Question: Hey i have created a sign_up method to insert into my database 'newSchool' using proc 'new_student' but whenever i try it in my browser gives me SqlException error at 'cmd.ExecuteNonQuery();'
here is the code :
'''
protected void sign_Click(object sender, EventArgs e)
{
SqlConnection conn = new SqlConnection("Data Source=MAX-PC\SQLEXPRESS;Initial Catalog=newSchool;Integrated Security=True");
SqlCommand cmd = new SqlCommand("new_student", conn);
cmd.CommandText = "EXEC new_student @user , @name , @pass , @date , SELECT S.ID FROM Schools S where S.name = @school";
cmd.Parameters.AddWithValue("@user", suser.Text);
cmd.Parameters.AddWithValue("@name", sname.Text);
cmd.Parameters.AddWithValue("@pass", spass.Text);
cmd.Parameters.AddWithValue("@date", sdate.Text);
cmd.Parameters.AddWithValue("@school", sschool.SelectedValue);
conn.Open();
cmd.ExecuteNonQuery();
conn.Close();
Response.Redirect("localhost:17009/Welcome%20page.aspx");
}
'''
that's the error :
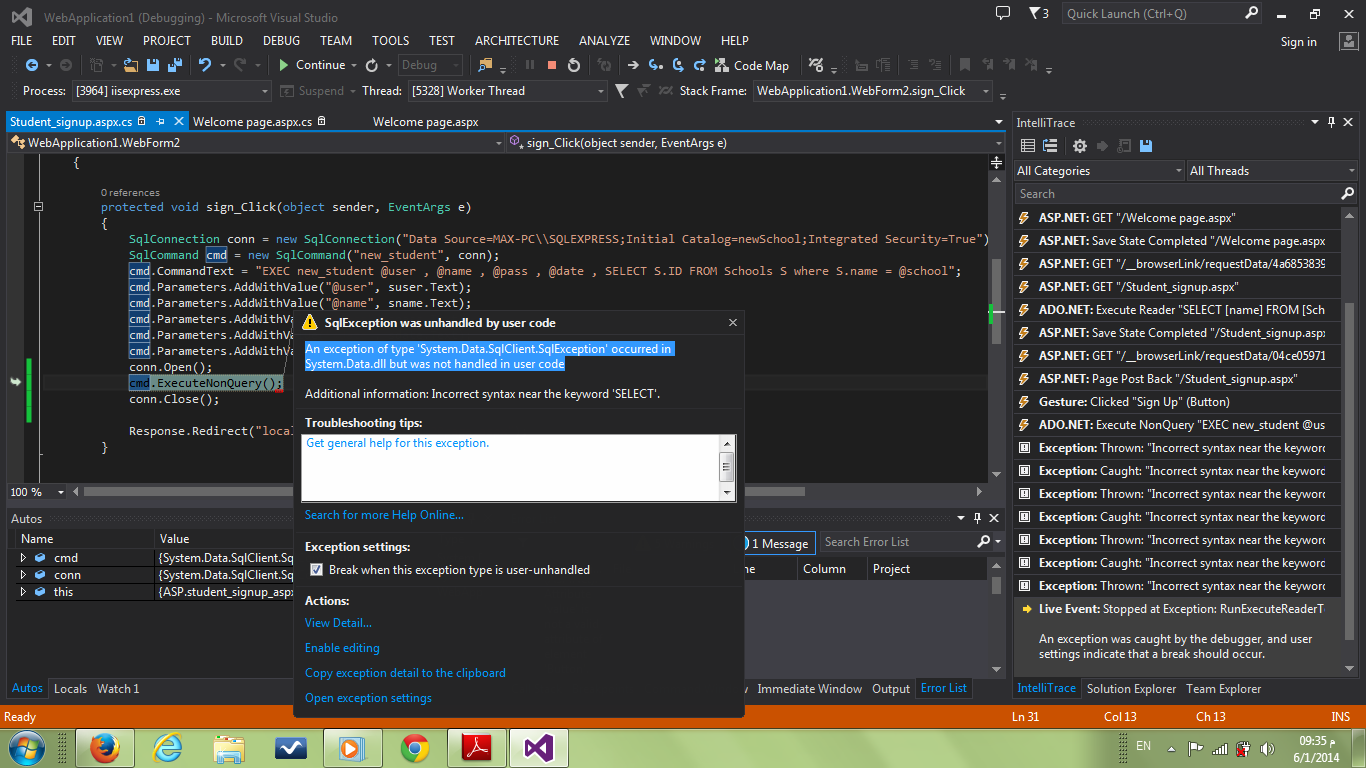
Answer: First you need to setup the 'commandtype = CommandType.StoredProcedure' before setting command text. Then in 'commandtext' supply the name of the procedure alone. For any further clarification reffer to the following link:
<URL>